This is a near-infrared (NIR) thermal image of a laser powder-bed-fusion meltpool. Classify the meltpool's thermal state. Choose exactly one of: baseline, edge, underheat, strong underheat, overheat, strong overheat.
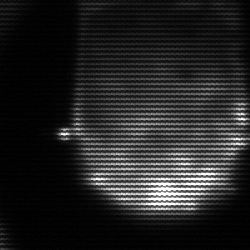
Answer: edge